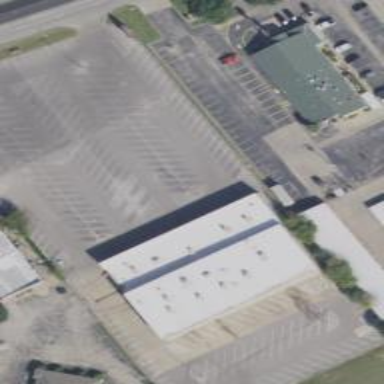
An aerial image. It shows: Parking space.